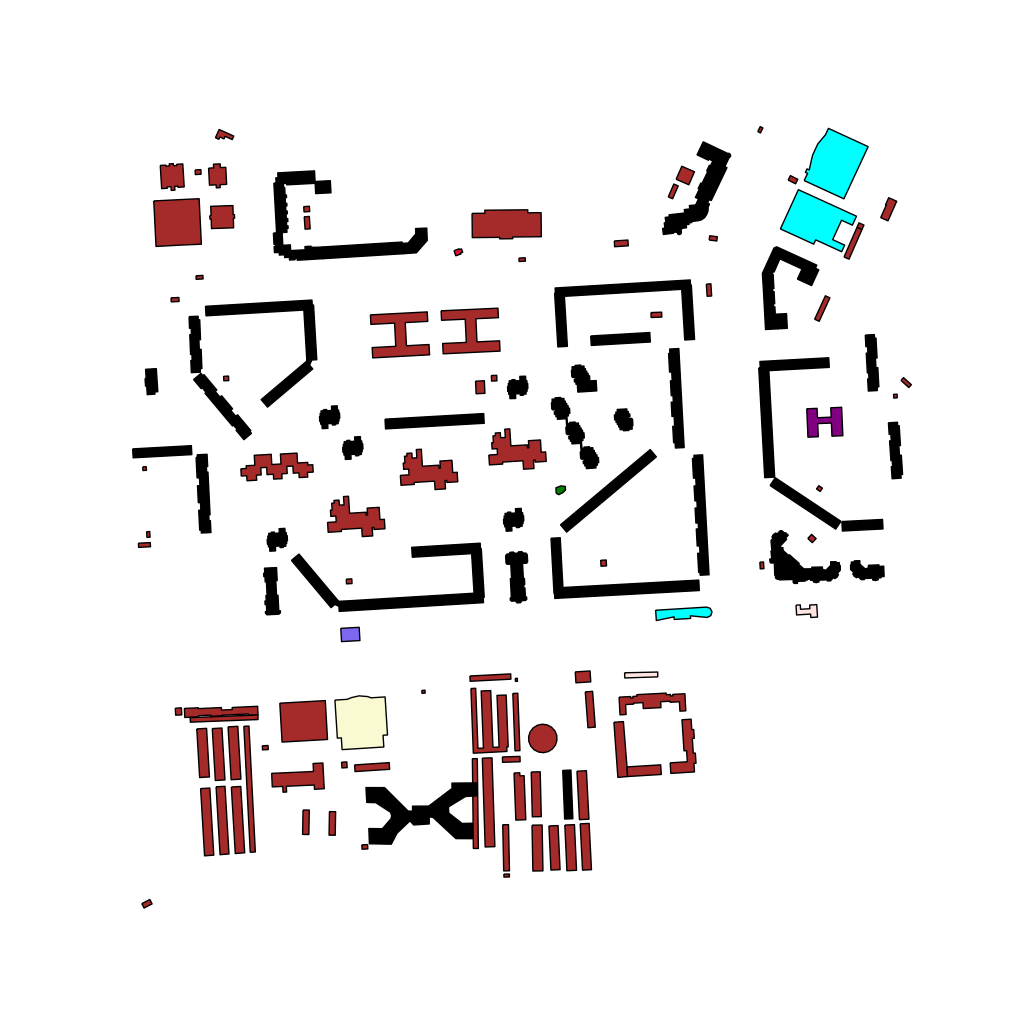
Tags: overhead vector_map, business, industrial, recreation, residential, special, modern, soviet, high_rise, individual_rise, low_rise, medium_rise, density_2, Building, Church, Facility, Gas, Kinder, MFC, Mall, Park, Resto, 1.0 km²